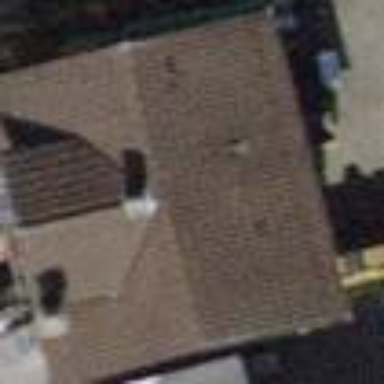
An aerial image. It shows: Building with gabled roof made of tiles.